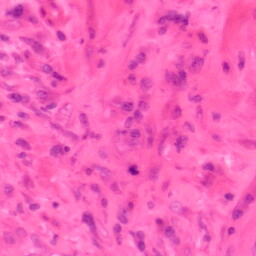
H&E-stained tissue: Colon